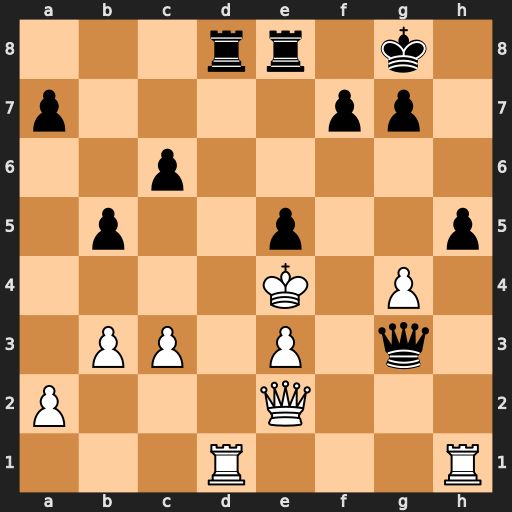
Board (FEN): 3rr1k1/p4pp1/2p5/1p2p2p/4K1P1/1PP1P1q1/P3Q3/3R3R
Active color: w
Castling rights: -
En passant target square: -
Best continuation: Rdg1 Rd4+ cxd4 exd4+ Kxd4 c5+ Kd3